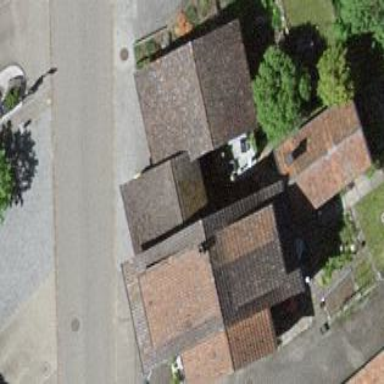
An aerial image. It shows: Historic creamery building with its parts.